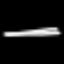
Label: line